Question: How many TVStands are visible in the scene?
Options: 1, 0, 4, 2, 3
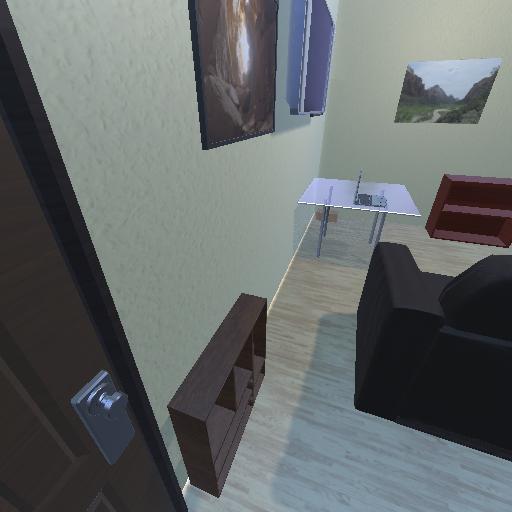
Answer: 1